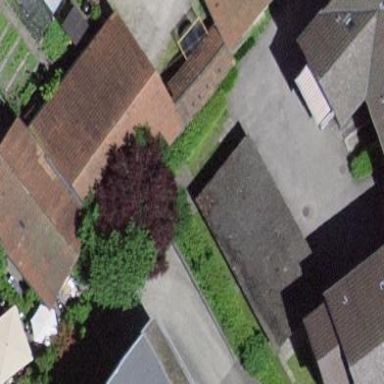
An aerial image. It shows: Garage building.